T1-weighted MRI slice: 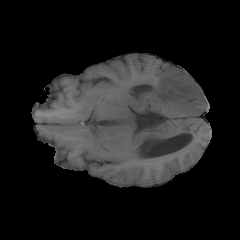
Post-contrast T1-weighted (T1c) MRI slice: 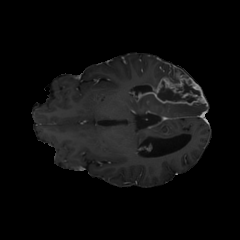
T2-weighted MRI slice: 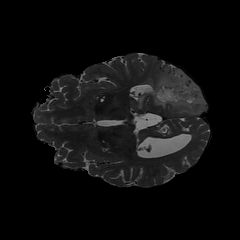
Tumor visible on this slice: yes